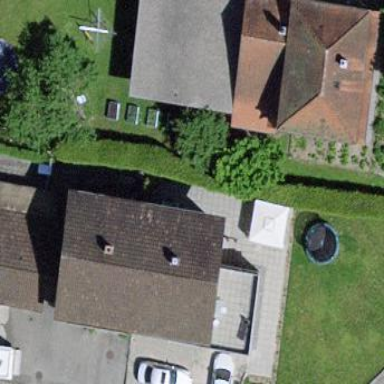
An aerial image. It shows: Terrace-style building with gabled roof.